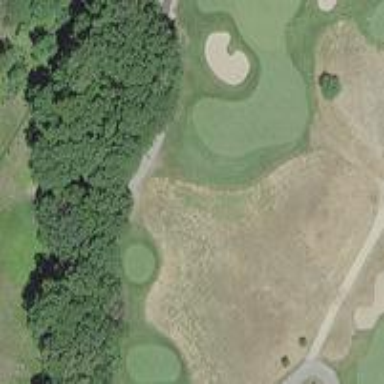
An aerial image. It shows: Path used for both walking and golf.